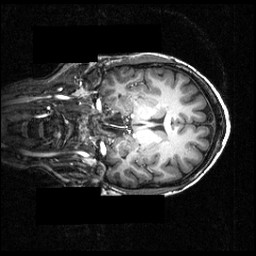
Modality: T1w
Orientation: coronal
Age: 26
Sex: female
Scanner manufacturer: siemens
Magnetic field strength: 3.951 T
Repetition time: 1.5 s
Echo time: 0.00335 s